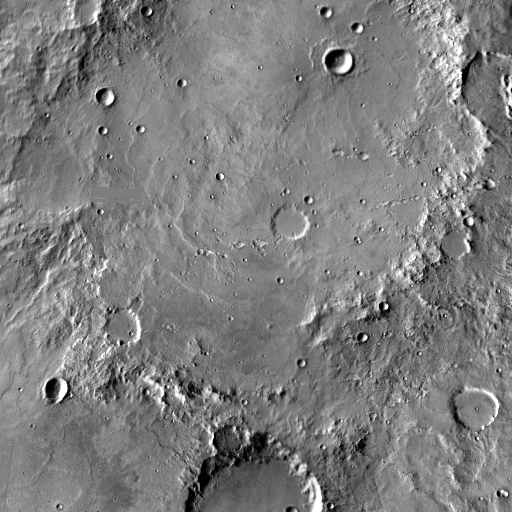
Crater classes present: Background, Other, Buried, Secondary